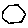
Label: hexagon